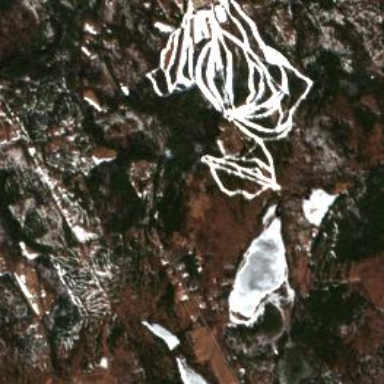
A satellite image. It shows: Area designated for winter sports.